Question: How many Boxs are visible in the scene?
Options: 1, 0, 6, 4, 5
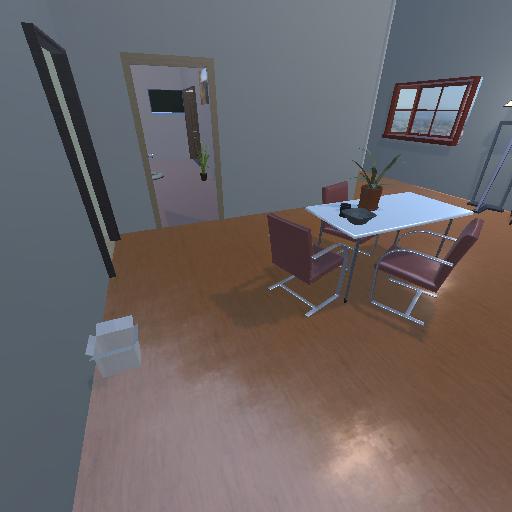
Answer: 1